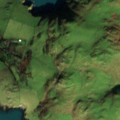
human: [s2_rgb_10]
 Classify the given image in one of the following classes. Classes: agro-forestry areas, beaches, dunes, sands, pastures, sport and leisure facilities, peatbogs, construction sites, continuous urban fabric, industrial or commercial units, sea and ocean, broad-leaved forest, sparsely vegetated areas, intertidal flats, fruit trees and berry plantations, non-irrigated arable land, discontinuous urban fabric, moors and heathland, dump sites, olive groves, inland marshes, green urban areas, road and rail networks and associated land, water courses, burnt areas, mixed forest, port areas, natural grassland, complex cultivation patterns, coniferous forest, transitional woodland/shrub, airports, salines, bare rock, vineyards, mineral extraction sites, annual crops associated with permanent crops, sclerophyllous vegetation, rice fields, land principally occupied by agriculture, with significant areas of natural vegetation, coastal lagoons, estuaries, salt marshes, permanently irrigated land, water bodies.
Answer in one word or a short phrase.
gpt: land principally occupied by agriculture, with significant areas of natural vegetation, sea and ocean